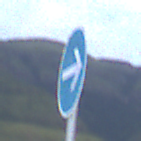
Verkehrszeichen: VorgeschriebeneFahrtrichtungHierRechts
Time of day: SunriseSunset
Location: Outdoor (Nature)
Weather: PartlyCloudy
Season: NotSpecified
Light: Natural